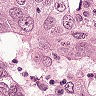
Metastatic tissue present: yes